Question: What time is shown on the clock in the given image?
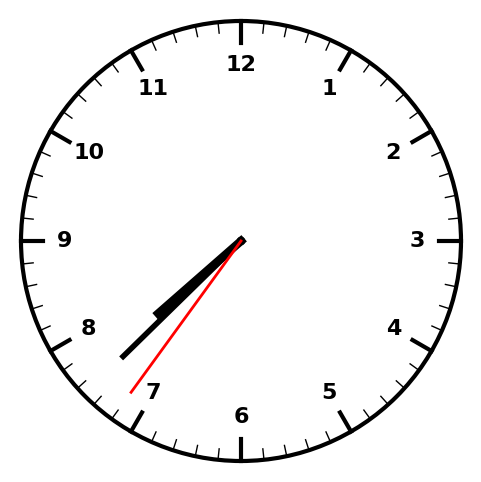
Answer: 07:37:36